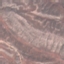
Label: HerbaceousVegetation